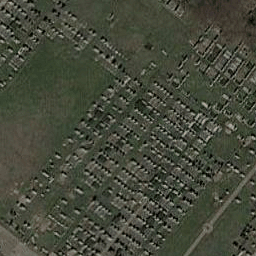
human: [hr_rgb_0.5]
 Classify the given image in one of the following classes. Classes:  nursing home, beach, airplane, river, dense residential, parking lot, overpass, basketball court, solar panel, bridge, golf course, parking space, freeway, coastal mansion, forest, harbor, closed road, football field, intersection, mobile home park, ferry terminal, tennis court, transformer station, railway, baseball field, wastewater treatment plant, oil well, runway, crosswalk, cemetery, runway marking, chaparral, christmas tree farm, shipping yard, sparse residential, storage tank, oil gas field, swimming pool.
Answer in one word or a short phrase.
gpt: cemetery